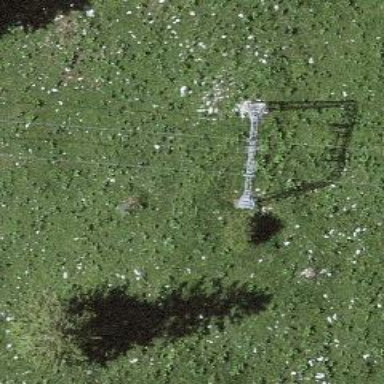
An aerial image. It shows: Pylon for aerialway.